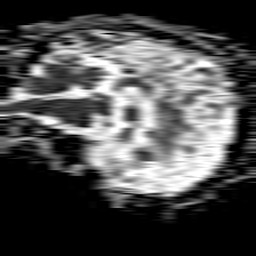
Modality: ADC
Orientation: sagittal
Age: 79
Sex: female
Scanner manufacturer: philips
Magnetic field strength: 1.5 T
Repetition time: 4.6 s
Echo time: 0.08528 s